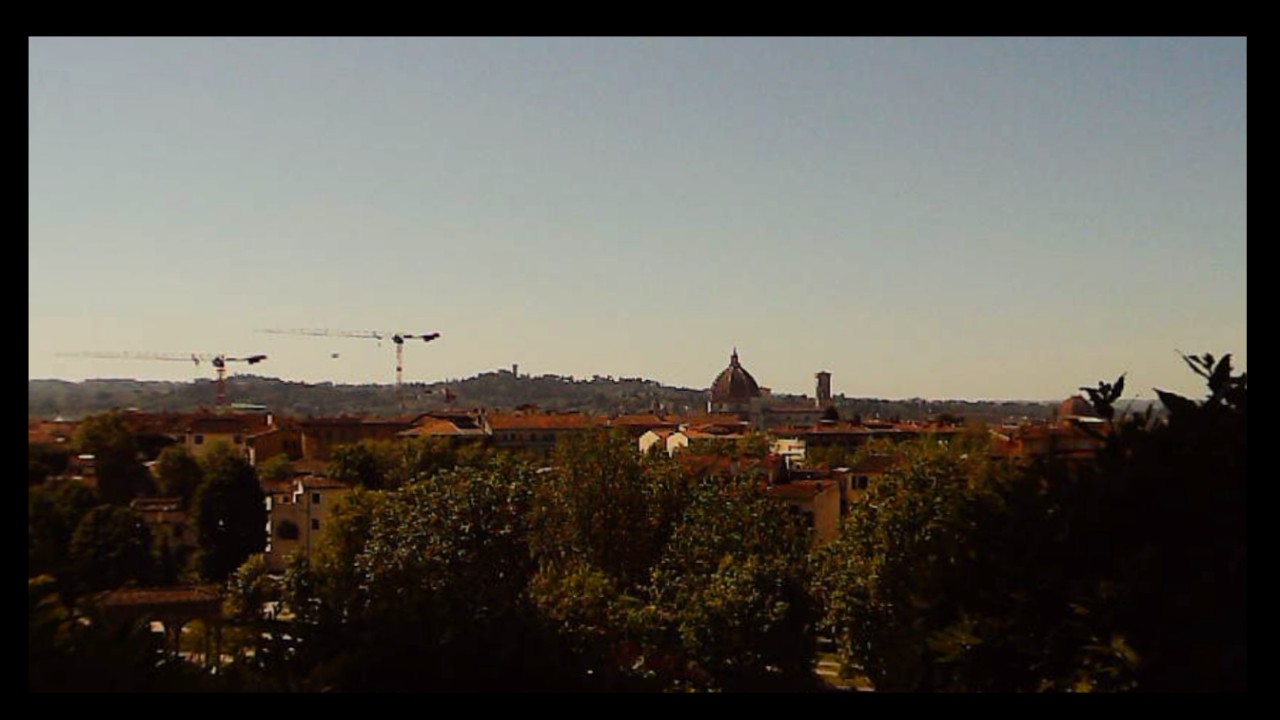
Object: Betafpv air75